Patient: sex M, age 57
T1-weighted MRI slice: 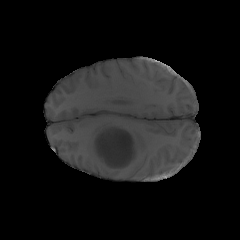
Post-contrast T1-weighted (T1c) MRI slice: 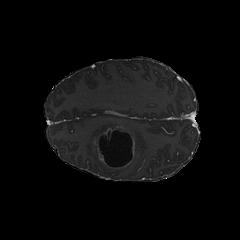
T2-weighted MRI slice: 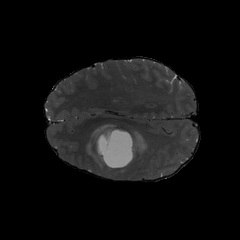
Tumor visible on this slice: yes
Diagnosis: Glioblastoma, IDH-wildtype
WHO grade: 4